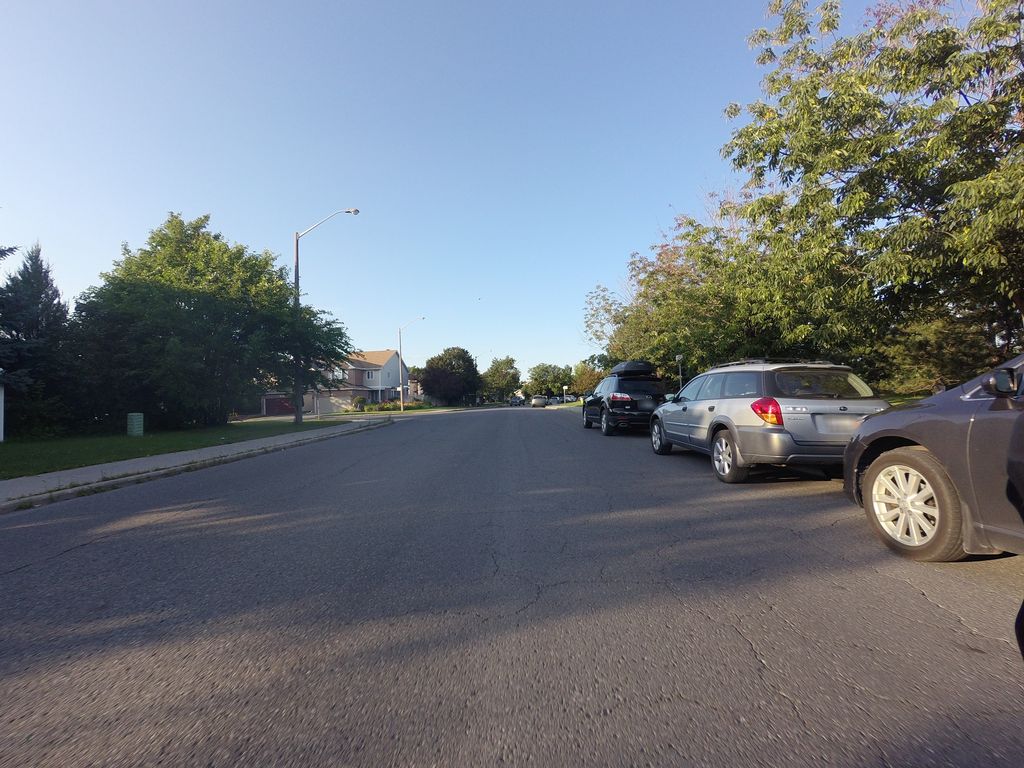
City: ottawa-gatineau